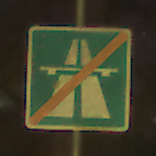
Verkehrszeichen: EndeAutbahn
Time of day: Night
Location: Outdoor (Suburban)
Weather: Clear
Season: NotSpecified
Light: Artificial